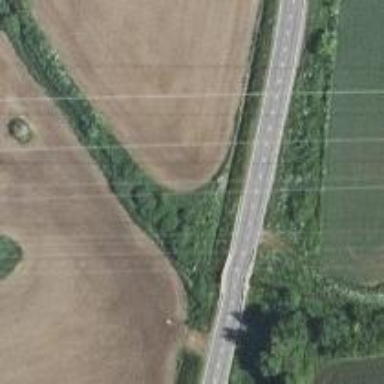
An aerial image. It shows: Tertiary road with bridge.